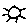
Label: sun